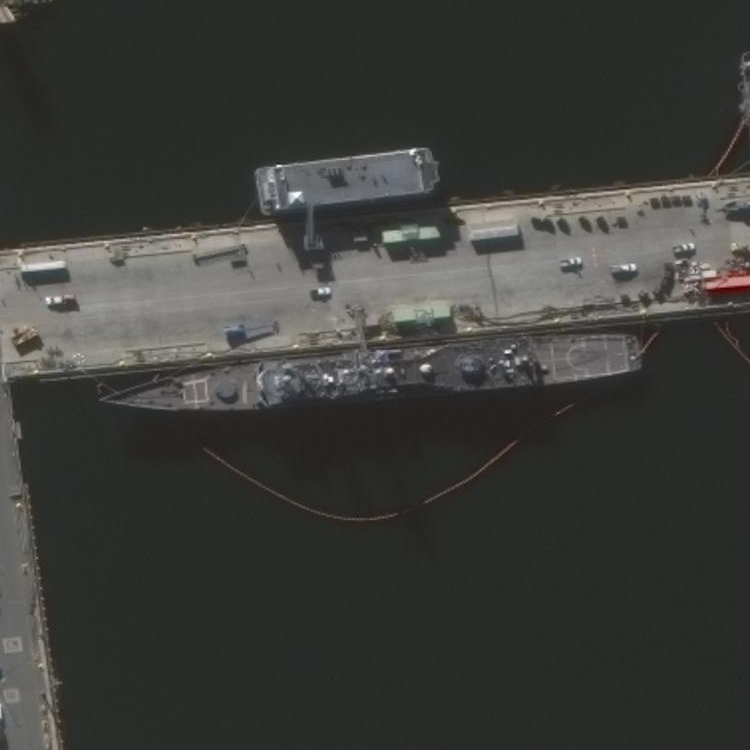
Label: cruiser